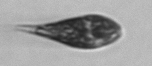
Label: Euglena